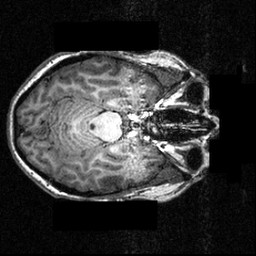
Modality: T1w
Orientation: axial
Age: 25
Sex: female
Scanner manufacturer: siemens
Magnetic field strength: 3.951 T
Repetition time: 1.5 s
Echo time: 0.00335 s